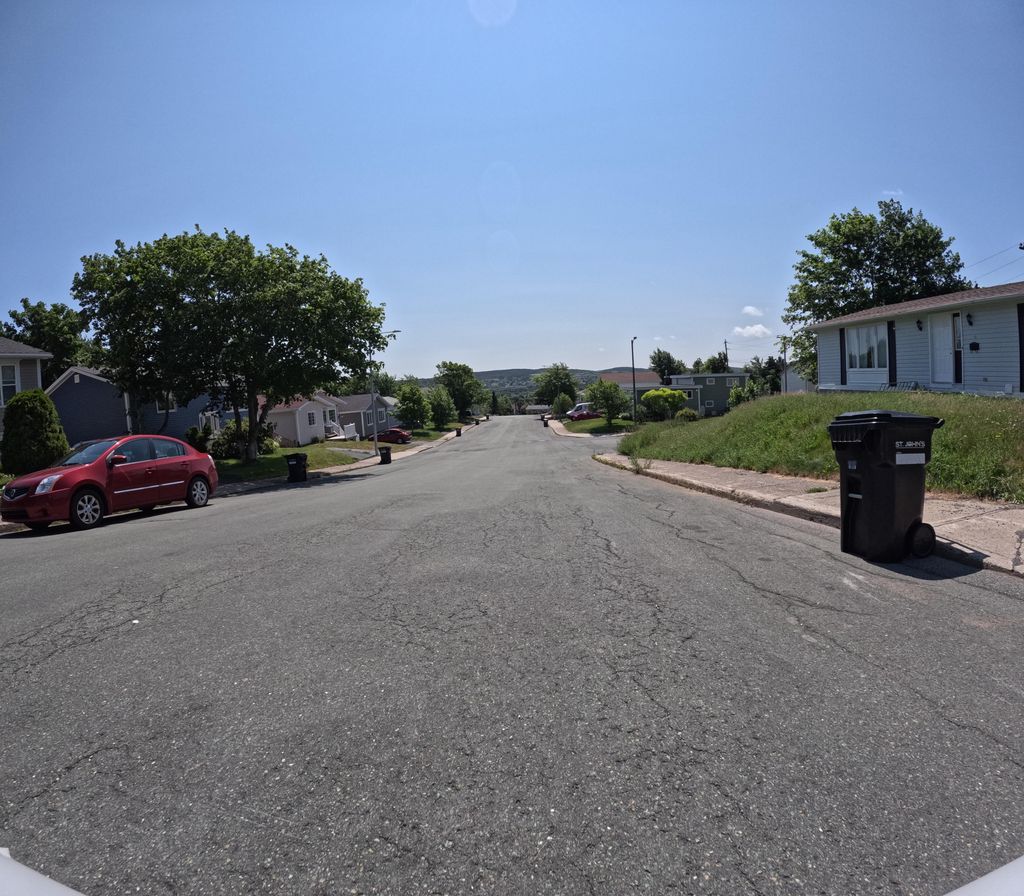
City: st_johns